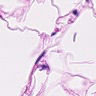
Metastatic tissue present: no